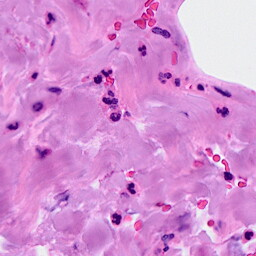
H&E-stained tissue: Breast